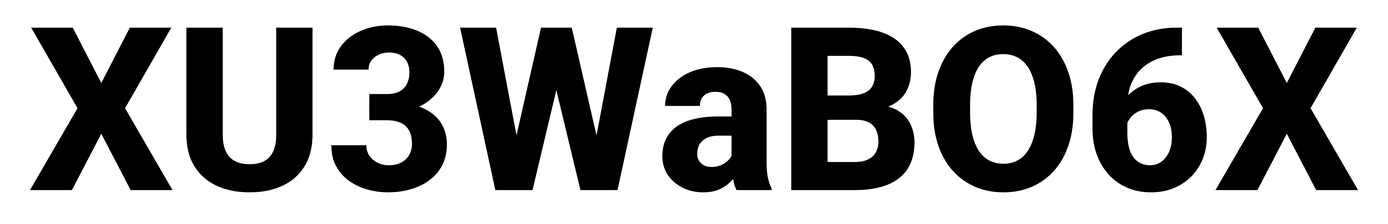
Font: Roboto_ExtraBold